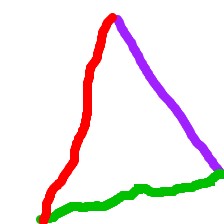
Shape: triangle